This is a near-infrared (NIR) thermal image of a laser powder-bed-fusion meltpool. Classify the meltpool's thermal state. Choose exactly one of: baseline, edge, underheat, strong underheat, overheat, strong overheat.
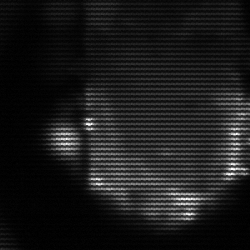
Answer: baseline